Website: lowes
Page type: billing-address
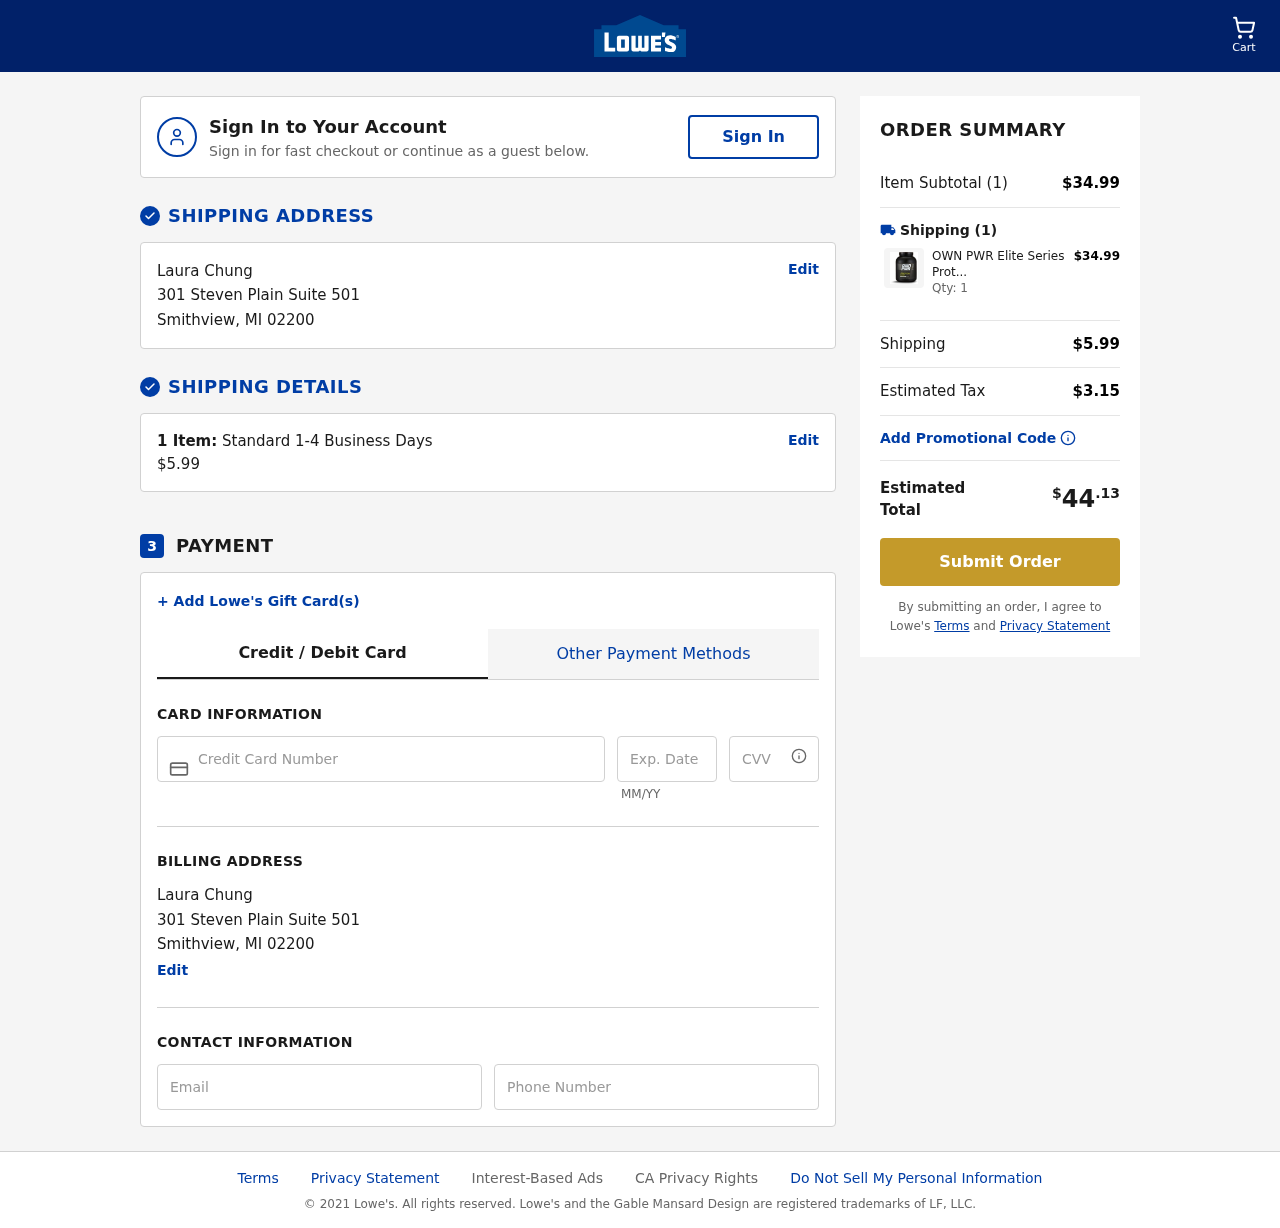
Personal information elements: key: PII_CARD_CVV
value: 853
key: PII_CARD_EXPIRY
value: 10/27
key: PII_CARD_NUMBER
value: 2231 1500 8115 6903
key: PII_CITY
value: Smithview
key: PII_EMAIL
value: laura.chung@yahoo.com
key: PII_FULLNAME
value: Laura Chung
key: PII_PHONE
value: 8507584418
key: PII_POSTCODE
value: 02200
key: PII_STATE_ABBR
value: MI
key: PII_STREET
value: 301 Steven Plain Suite 501
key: PII_FULLNAME2
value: Laura Chung
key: PII_STREET2
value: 301 Steven Plain Suite 501
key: PII_CITY2
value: Smithview
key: PII_STATE_ABBR2
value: MI
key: PII_POSTCODE2
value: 02200
Product elements: key: PRODUCT1_NAME
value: OWN PWR Elite Series Protein Powder, Vanilla Ice Cream, 5 lb, Protein Blend (Whey Isolate, Milk Isol
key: PRODUCT1_PRICE
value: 34.99
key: PRODUCT1_QUANTITY
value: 1
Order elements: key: ORDER_NUM_ITEMS
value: Cart
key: ORDER_NUM_ITEMS
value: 1 Item:
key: ORDER_NUM_ITEMS
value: Item Subtotal (1)
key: ORDER_SHIPPING_COST
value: $5.99
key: ORDER_SUBTOTAL
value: $34.99
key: ORDER_TAX
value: $3.15
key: ORDER_TOTAL
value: $44.13